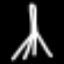
Label: The Eiffel Tower